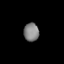
Tissue: lung
Cell type: Epithelial cells
Senescence score: 0.1891
Nuclear area (px): 273
Mean DAPI intensity: 128.187